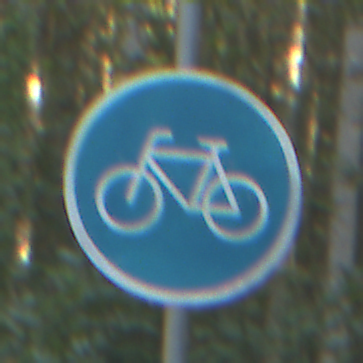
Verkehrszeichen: Radweg
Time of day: MorningAfternoon
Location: Outdoor (Nature)
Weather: Clear
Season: NotSpecified
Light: Natural